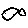
Label: fish